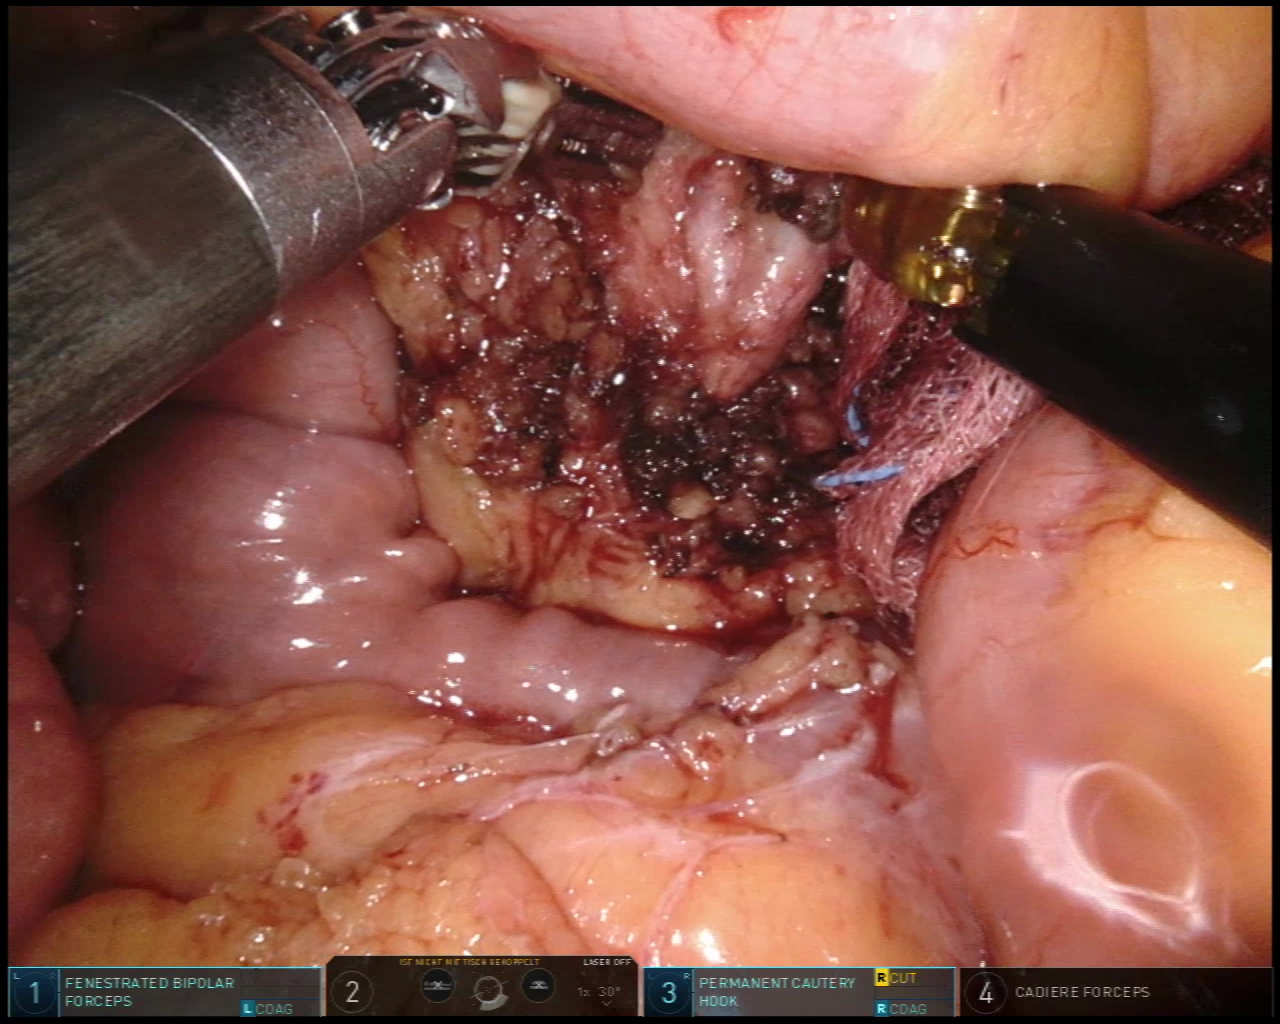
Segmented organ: inferior_mesenteric_artery
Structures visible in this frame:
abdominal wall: no
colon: yes
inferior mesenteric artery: yes
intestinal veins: no
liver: no
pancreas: no
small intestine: yes
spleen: no
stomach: no
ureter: no
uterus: no
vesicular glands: no